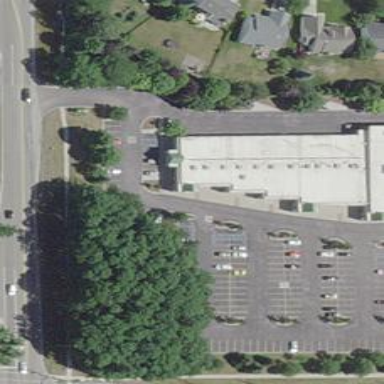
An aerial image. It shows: Healthcare clinic.